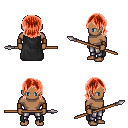
a pixel art fantasy rpg character, male body template, human, dark skin, black cape, metal pants, red long bangs hairstyle, leather bracers, spear, four views (front, back, left, right), 2x2 character sprite sheet, small pixel art, hard edges, no anti-aliasing